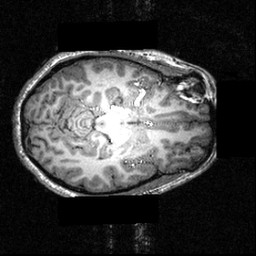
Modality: T1w
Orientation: axial
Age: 22
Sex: female
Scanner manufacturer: siemens
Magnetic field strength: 3.951 T
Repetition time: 1.5 s
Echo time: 0.00335 s